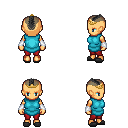
a pixel art fantasy rpg character, female body template, human, tanned skin, teal tunic, red pants, gray short mohawk hairstyle, gold tiara, white cloth bracers, gray slippers, four views (front, back, left, right), 2x2 character sprite sheet, small pixel art, hard edges, no anti-aliasing